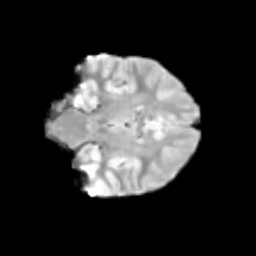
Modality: T2w
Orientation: coronal
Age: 9
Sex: male
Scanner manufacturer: siemens
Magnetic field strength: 3 T
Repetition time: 3.8 s
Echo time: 0.07 s